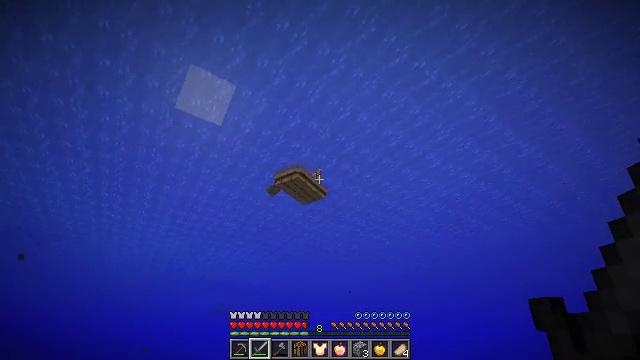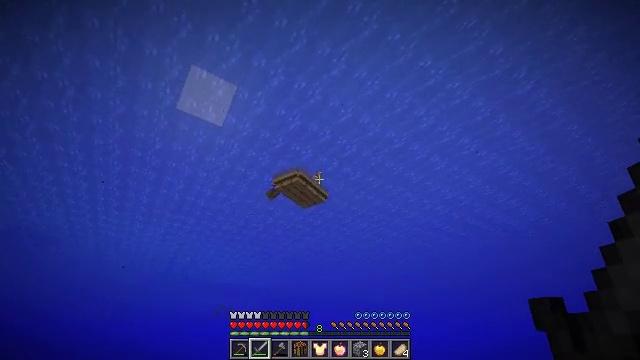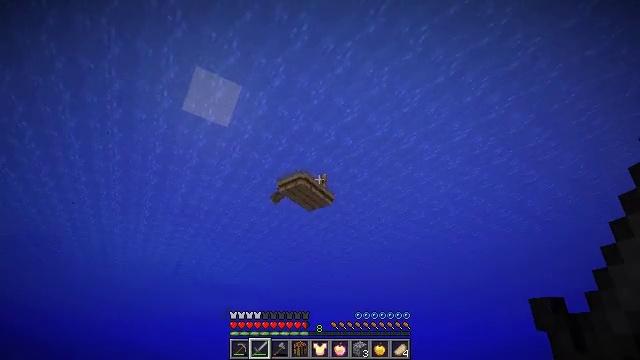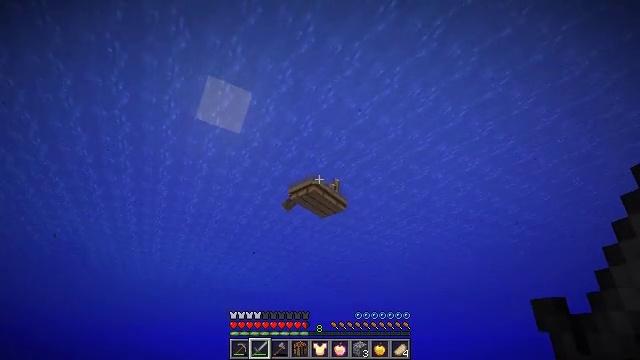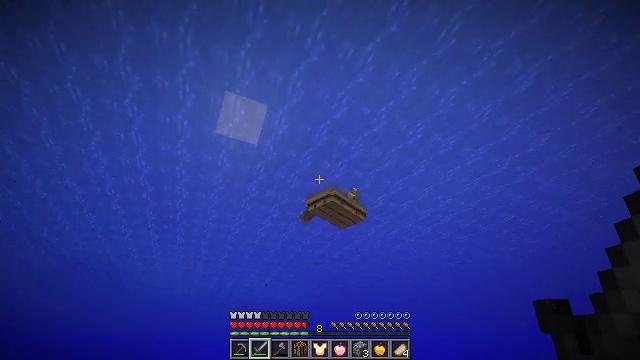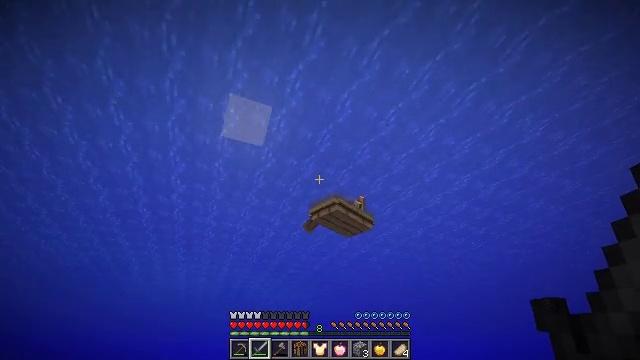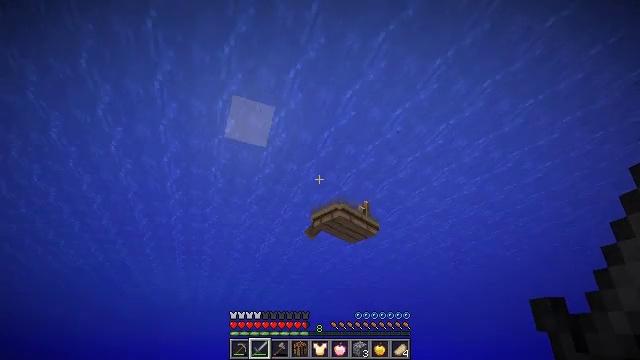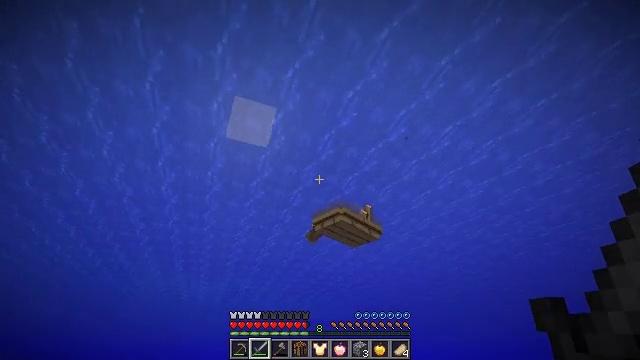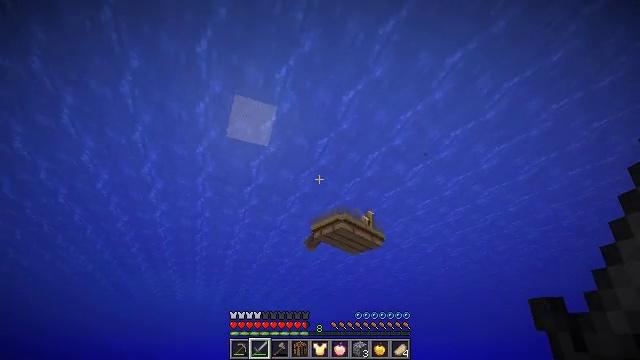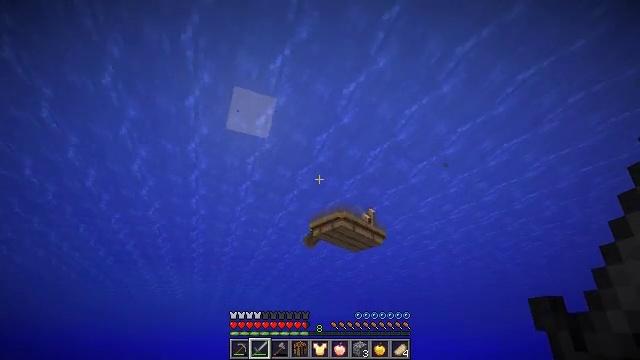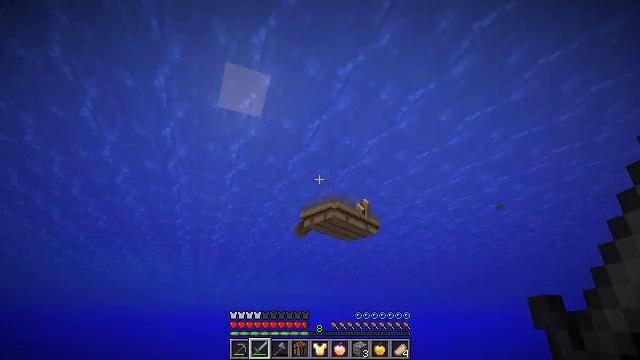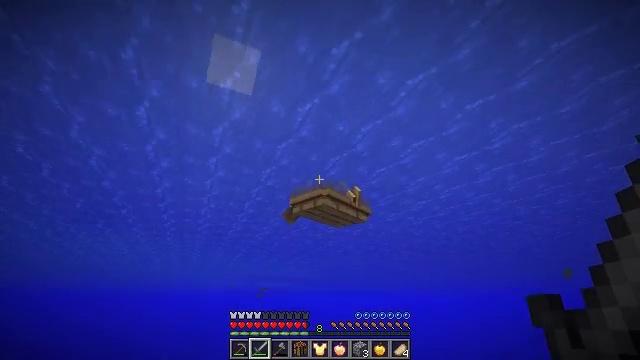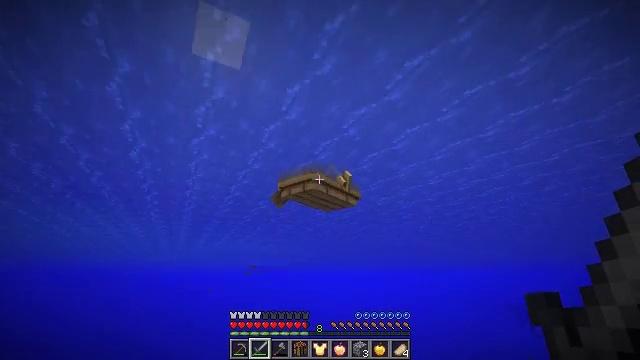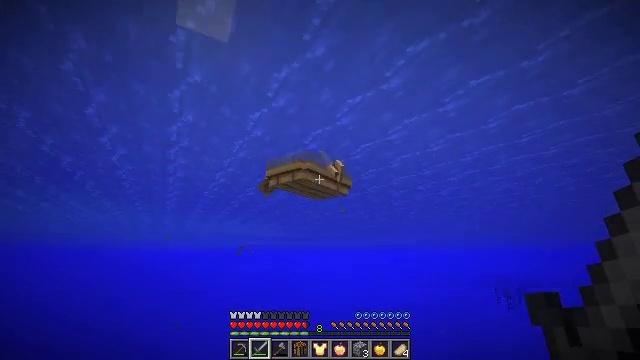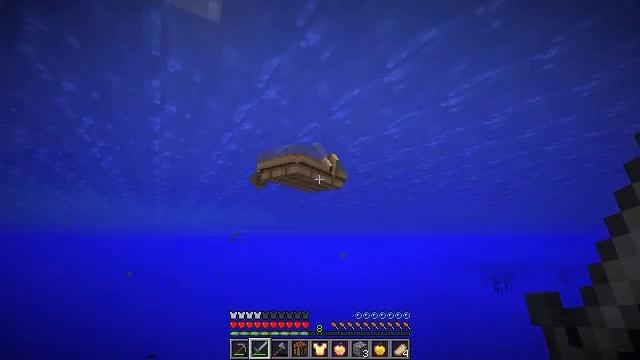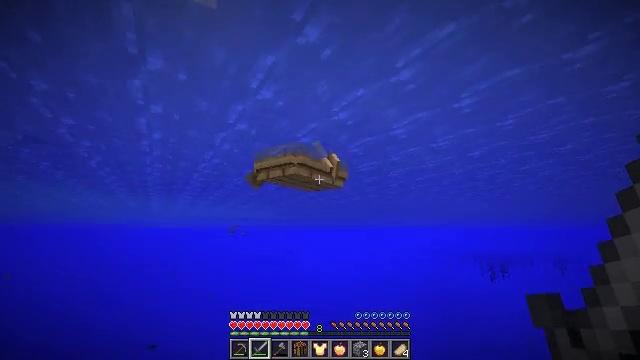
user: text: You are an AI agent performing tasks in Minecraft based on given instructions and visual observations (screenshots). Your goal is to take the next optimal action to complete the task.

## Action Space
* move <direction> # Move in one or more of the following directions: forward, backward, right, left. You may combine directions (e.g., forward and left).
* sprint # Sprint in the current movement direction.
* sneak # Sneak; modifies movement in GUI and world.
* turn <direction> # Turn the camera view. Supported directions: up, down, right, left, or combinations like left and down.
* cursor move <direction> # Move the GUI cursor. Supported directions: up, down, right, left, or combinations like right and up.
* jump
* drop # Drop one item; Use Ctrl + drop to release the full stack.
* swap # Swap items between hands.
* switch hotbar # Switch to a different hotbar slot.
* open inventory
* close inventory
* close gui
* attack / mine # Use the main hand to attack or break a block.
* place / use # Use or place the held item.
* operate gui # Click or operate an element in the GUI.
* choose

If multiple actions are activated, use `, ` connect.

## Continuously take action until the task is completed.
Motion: motion action
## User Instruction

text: Remove a leather chestplate from the inventory.
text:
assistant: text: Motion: move forward, sprint, jump
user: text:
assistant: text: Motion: move forward, sprint, turn left, jump
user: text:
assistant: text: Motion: move forward, sprint, turn left, jump
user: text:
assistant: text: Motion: move forward, sprint, turn left and up, jump
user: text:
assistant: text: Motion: move forward, sprint, turn left, jump
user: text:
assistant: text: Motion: move forward, sprint, jump
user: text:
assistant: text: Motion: move forward, sprint, jump
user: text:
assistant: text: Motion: move forward, sprint, jump
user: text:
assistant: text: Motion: move forward, sprint, turn down, jump
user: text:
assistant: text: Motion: move forward, sprint, turn right and down, jump
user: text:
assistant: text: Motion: move forward, sprint, turn right and down, jump
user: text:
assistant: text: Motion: move forward, sprint, turn right and down, jump
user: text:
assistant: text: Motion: move forward, sprint, turn right and down, jump
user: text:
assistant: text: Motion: move forward, sprint, turn right and down, jump
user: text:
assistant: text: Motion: move forward, turn down, jump
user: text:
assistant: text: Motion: move forward, turn down, jump
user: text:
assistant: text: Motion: move forward, turn down, jump
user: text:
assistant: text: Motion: move forward, turn left and down, jump
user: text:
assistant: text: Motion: move forward, turn down
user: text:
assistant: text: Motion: move forward, turn left
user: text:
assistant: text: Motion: move forward, turn left
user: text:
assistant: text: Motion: move forward
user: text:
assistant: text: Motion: move forward, turn down
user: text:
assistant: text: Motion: move forward, turn left and down
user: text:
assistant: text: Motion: move forward
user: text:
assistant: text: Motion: move forward
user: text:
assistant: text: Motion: move forward, use / place
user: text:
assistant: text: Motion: move forward, use / place
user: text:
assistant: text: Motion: move forward, use / place
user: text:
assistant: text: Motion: move forward, use / place